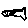
Label: fish